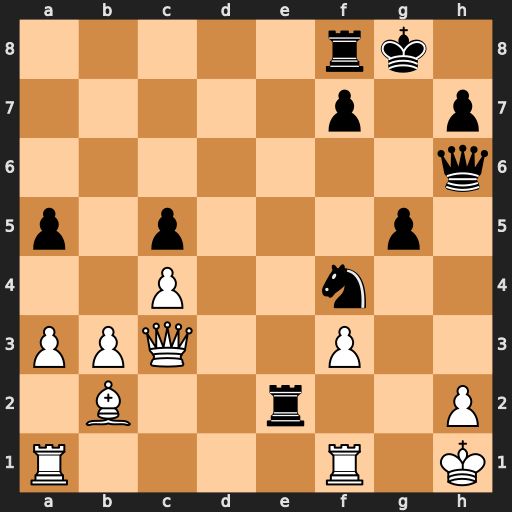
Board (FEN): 5rk1/5p1p/7q/p1p3p1/2P2n2/PPQ2P2/1B2r2P/R4R1K
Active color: w
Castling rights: -
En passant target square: -
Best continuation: Qh8#